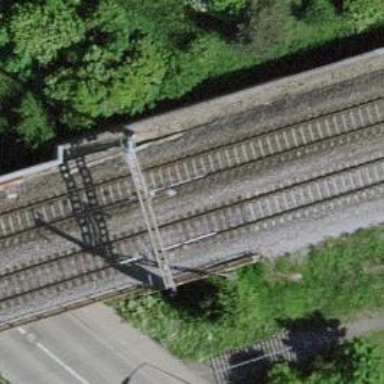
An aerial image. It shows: Single-track railway with electrified contact lines.